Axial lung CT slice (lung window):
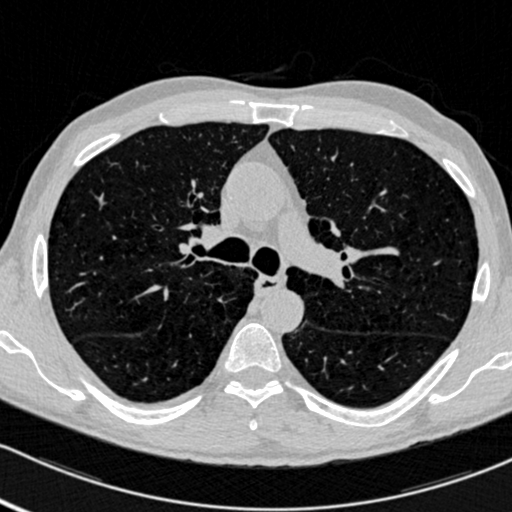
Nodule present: no